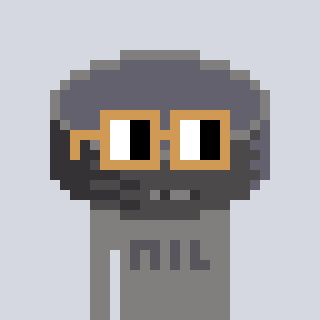
a pixel art character with square brown glasses, a hockey puck-shaped head and a bluegrey-colored body on a cool background